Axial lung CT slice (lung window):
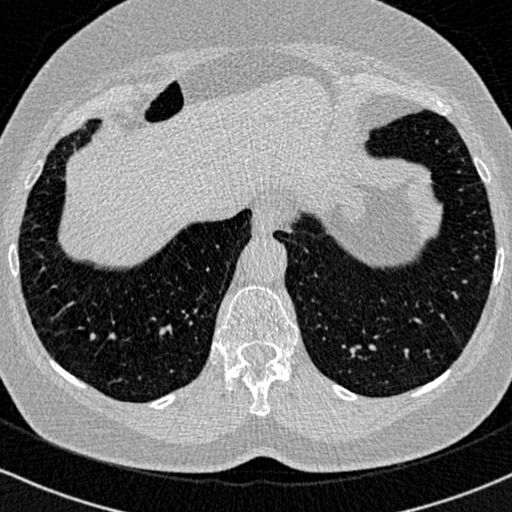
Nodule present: no